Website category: sports
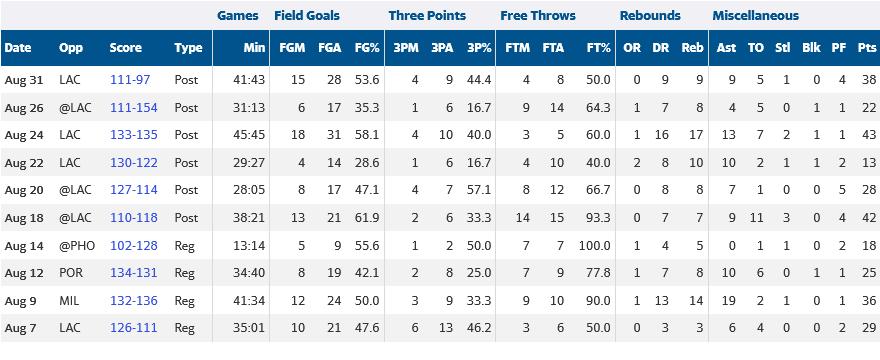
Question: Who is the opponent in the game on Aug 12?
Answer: POR

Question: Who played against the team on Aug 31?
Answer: LAC

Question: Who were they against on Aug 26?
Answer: LAC

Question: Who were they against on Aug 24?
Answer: LAC

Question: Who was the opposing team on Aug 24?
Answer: LAC

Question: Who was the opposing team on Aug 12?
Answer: POR

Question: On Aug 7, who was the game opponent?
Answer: LAC

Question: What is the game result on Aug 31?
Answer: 111-97

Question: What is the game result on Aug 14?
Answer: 102-128

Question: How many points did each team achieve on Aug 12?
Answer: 134-131

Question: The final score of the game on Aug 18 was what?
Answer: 110-118

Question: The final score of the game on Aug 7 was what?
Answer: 126-111

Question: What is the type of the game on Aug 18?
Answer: Post

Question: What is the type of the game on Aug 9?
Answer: Reg

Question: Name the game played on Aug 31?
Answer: Post

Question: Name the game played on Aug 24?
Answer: Post

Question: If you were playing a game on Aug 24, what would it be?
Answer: Post

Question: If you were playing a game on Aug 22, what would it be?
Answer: Post

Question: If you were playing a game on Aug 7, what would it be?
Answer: Reg

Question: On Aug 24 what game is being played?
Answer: Post

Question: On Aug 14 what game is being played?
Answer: Reg

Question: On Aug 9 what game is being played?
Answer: Reg

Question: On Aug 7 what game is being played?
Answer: Reg

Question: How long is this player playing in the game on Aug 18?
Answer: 38:21

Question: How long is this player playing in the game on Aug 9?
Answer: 41:34

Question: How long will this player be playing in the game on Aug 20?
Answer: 28:05

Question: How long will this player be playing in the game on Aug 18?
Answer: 38:21

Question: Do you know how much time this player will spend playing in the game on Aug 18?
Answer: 38:21

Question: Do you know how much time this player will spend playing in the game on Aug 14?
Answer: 13:14

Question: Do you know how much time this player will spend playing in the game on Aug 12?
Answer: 34:40

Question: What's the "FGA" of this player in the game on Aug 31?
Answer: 28

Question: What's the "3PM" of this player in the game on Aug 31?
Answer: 4

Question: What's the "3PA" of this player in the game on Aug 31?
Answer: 9

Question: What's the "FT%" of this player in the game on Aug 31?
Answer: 50.0

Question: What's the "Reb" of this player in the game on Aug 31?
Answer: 9

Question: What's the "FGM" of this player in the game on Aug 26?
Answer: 6

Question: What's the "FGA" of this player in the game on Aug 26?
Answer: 17

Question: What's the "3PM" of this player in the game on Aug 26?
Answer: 1

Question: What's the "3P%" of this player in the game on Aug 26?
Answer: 16.7

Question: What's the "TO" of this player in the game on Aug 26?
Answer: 5

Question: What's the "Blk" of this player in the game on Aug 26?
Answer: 1

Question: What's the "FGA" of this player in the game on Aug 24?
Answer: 31

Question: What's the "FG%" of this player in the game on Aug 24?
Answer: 58.1

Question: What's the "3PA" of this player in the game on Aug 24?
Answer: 10

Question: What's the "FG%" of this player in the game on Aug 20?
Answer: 47.1

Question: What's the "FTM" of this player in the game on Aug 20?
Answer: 8

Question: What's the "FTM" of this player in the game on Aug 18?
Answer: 14

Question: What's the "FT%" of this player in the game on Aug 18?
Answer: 93.3

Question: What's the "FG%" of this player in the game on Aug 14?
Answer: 55.6

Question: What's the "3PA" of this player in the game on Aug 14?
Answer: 2

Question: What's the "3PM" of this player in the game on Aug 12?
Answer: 2

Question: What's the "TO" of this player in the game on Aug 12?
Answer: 6

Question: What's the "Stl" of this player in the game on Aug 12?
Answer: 0

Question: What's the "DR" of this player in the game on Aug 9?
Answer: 13

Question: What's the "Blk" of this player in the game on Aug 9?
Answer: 0

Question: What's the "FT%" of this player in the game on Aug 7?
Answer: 50.0

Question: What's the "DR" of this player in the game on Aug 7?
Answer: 3

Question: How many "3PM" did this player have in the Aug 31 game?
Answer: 4

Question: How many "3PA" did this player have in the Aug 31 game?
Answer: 9

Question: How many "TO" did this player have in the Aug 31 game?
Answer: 5

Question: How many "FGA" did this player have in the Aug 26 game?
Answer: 17

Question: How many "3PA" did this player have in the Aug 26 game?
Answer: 6

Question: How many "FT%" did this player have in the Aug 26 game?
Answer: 64.3

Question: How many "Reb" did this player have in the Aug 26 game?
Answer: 8